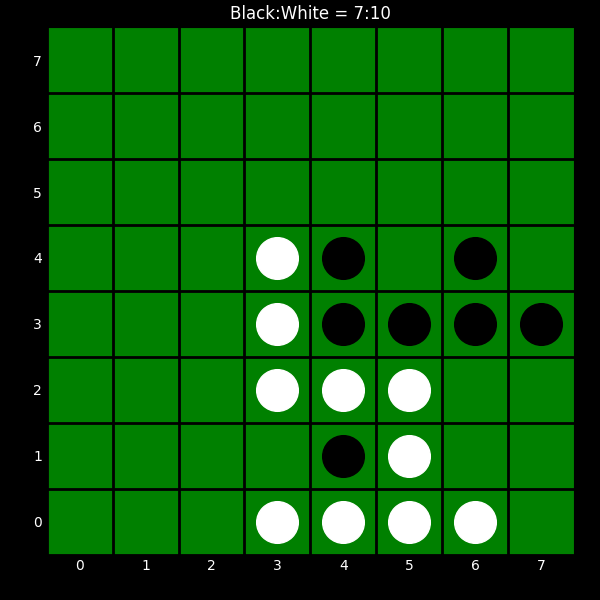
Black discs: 7
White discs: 10